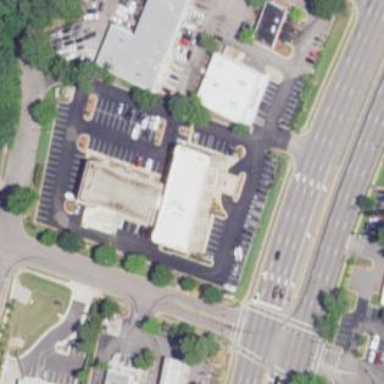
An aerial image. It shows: Commercial building used as motel.